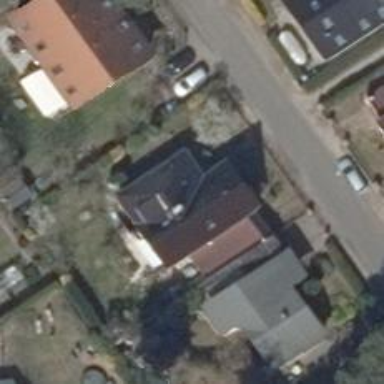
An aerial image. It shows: Detached building with gabled roof.